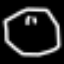
Label: octagon